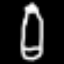
Label: pencil